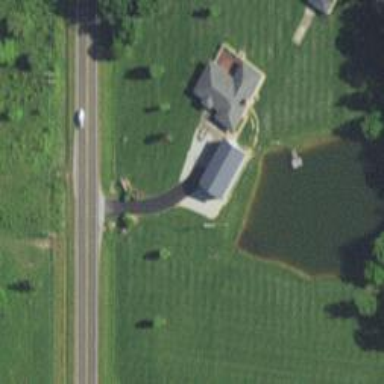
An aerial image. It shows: Driveway leading to service road.